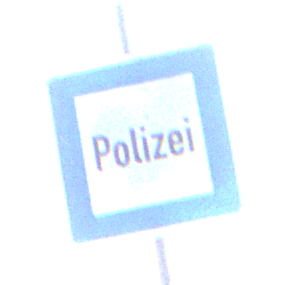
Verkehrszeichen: Polizei
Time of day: Dawn
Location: Outdoor (Urban)
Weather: Clear
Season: NotSpecified
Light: Natural